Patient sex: M
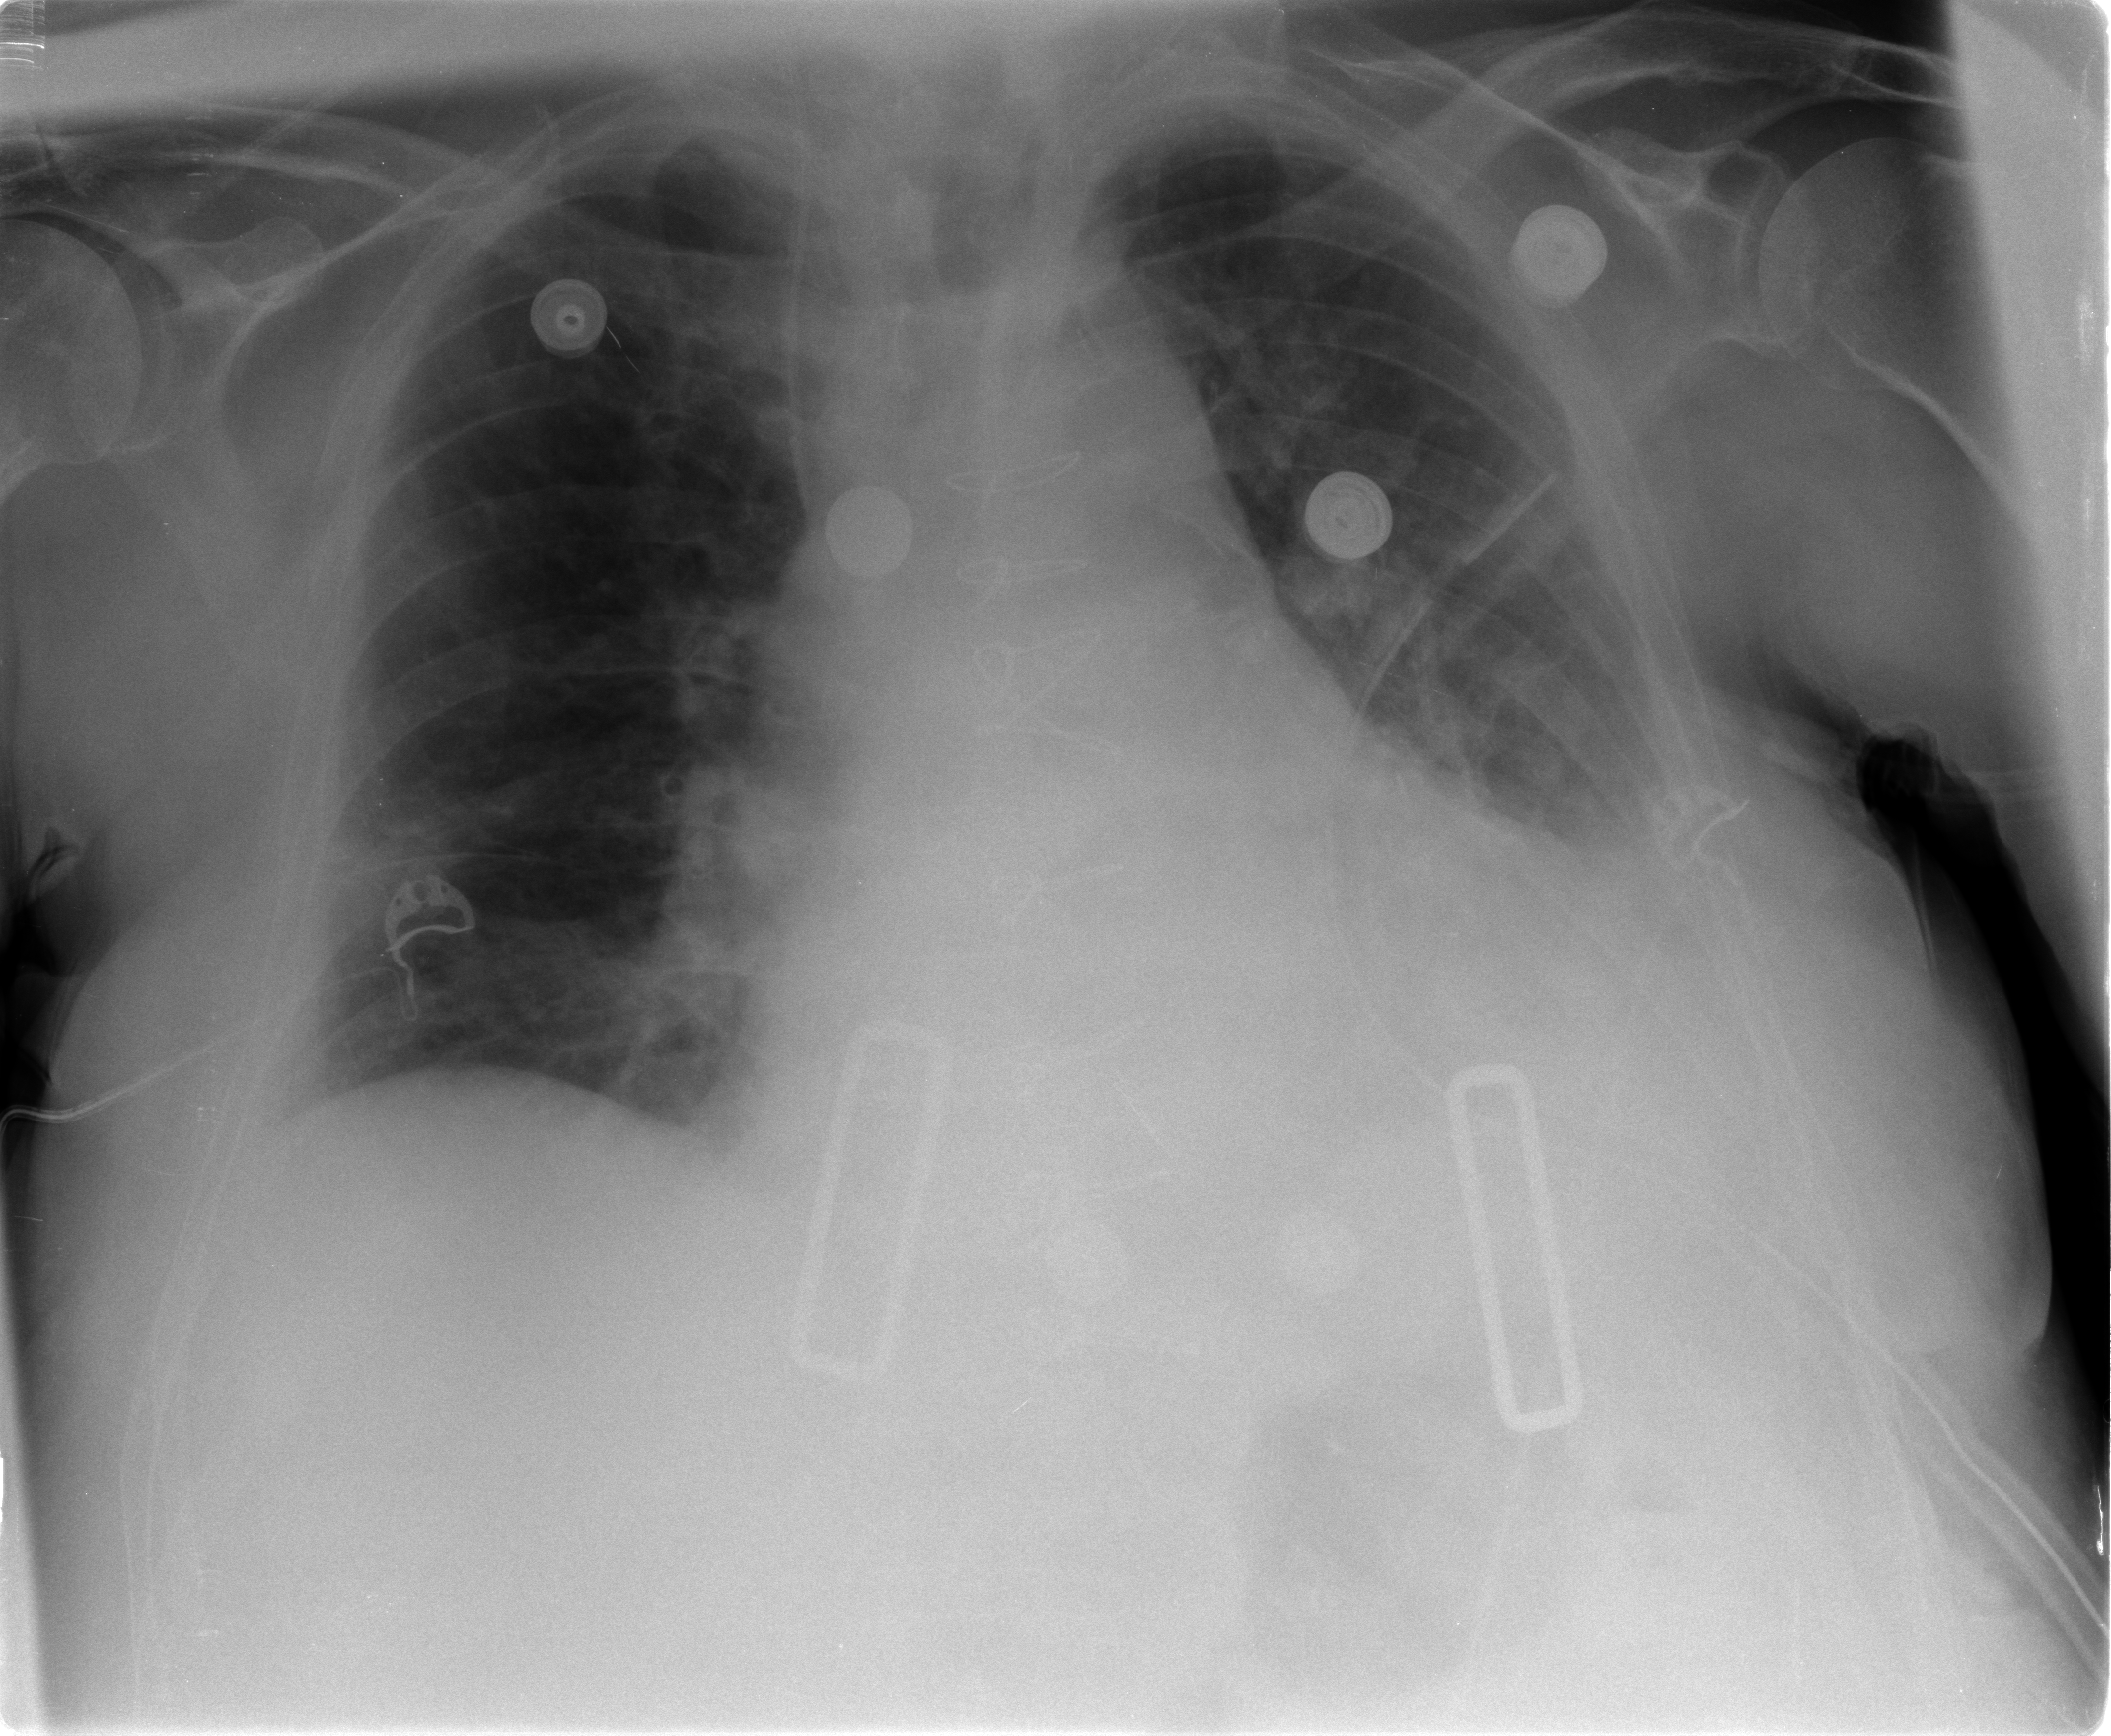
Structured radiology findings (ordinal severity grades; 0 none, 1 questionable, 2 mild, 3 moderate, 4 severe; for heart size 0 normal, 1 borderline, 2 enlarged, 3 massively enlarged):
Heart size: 2
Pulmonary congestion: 2
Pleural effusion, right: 2
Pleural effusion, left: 3
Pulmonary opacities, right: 0
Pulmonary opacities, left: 2
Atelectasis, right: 2
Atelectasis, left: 2